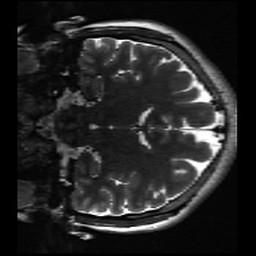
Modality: inplaneT2
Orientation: coronal